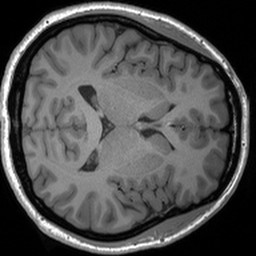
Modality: T1w
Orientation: axial
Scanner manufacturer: siemens
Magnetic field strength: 3 T
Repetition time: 1.54 s
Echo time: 0.00234 s